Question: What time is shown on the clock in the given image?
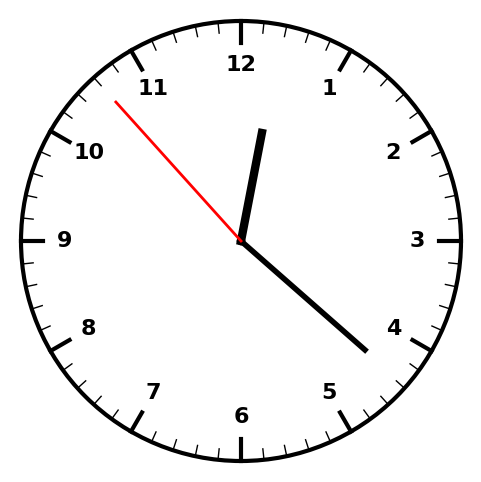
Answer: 12:21:53